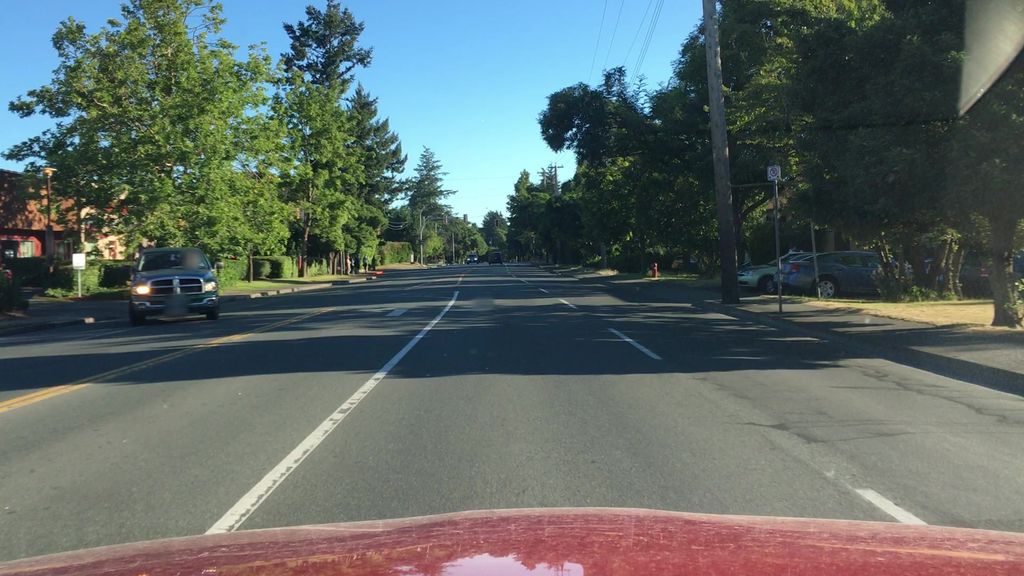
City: victoria